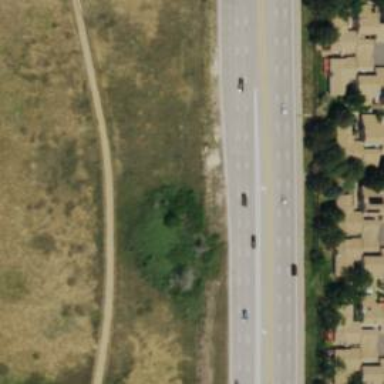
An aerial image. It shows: Trunk highway.